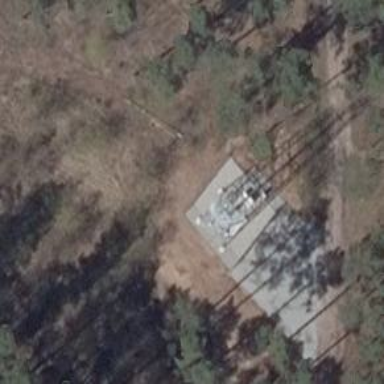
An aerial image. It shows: Communication mast tower.